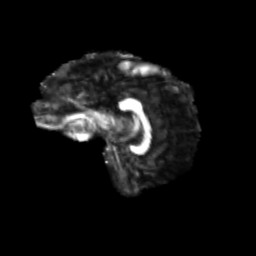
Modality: FA
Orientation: sagittal
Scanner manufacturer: siemens
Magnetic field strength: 3 T
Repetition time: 9.2 s
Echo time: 0.084 s